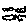
Label: cloud